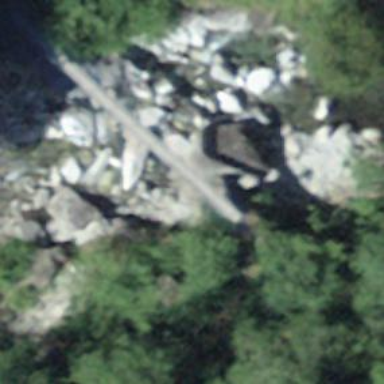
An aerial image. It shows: Excellent trail path on ground surface. The path includes bridge.